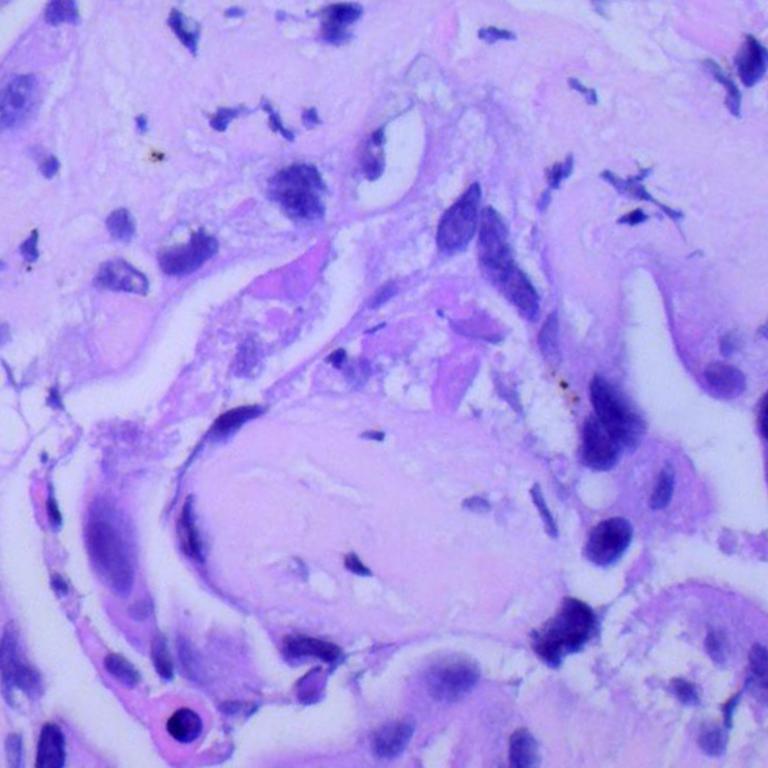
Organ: lung
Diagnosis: adenocarcinomas